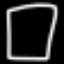
Label: square